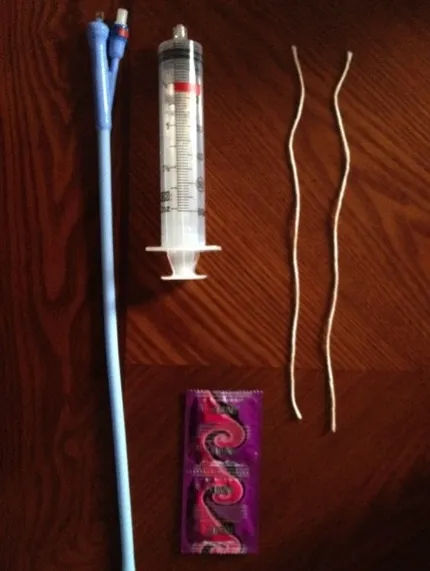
The balloon device include a catheter, a condom and a 60 ml syringe.
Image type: medical_photograph (other_medical_photograph)